Field crop: maize
Growth stage: 2
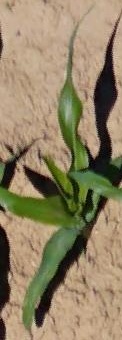
Species: maize